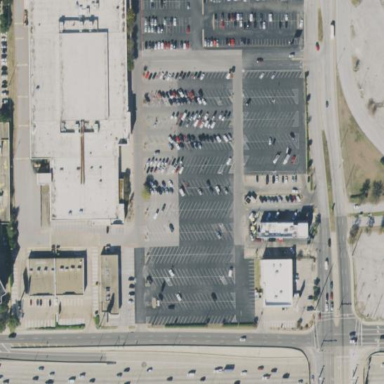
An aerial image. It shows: Retail area.